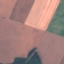
Label: AnnualCrop